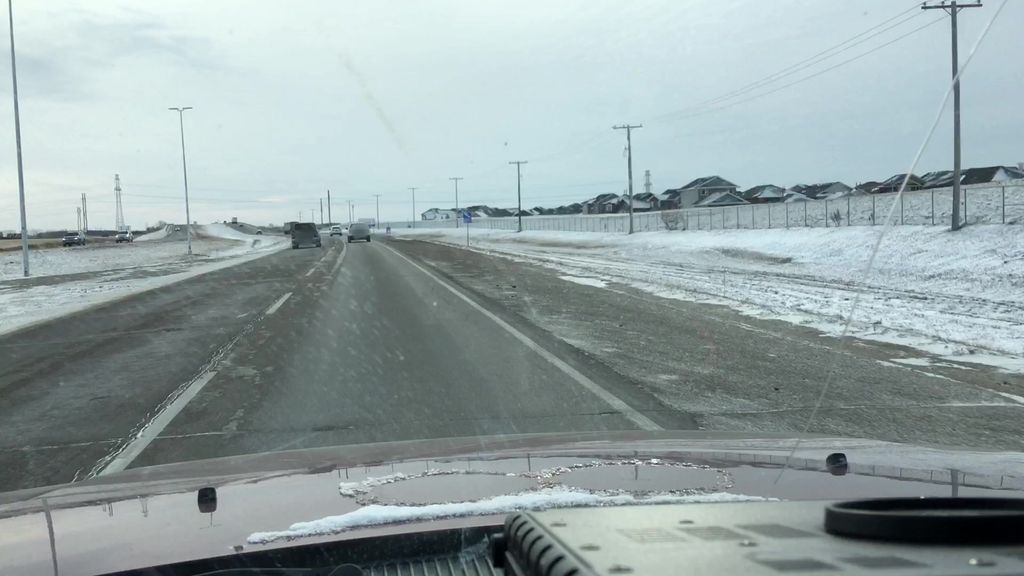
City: saskatoon